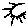
Label: sun